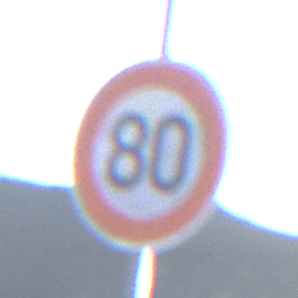
Verkehrszeichen: Geschwindigkeit80
Umgebung: Outdoor, Nature
Tageszeit: SunriseSunset
Wetter: Clear
Licht: Natural
Jahreszeit: NotSpecified
Kontrast: HighContrast